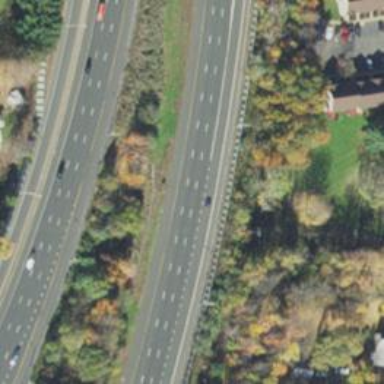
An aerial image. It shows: Motorway junction.